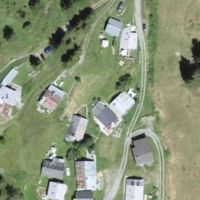
EUNIS habitat code: 23
Species observed at this site:
Sambucus racemosa